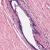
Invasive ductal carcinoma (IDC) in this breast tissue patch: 0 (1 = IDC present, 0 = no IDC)